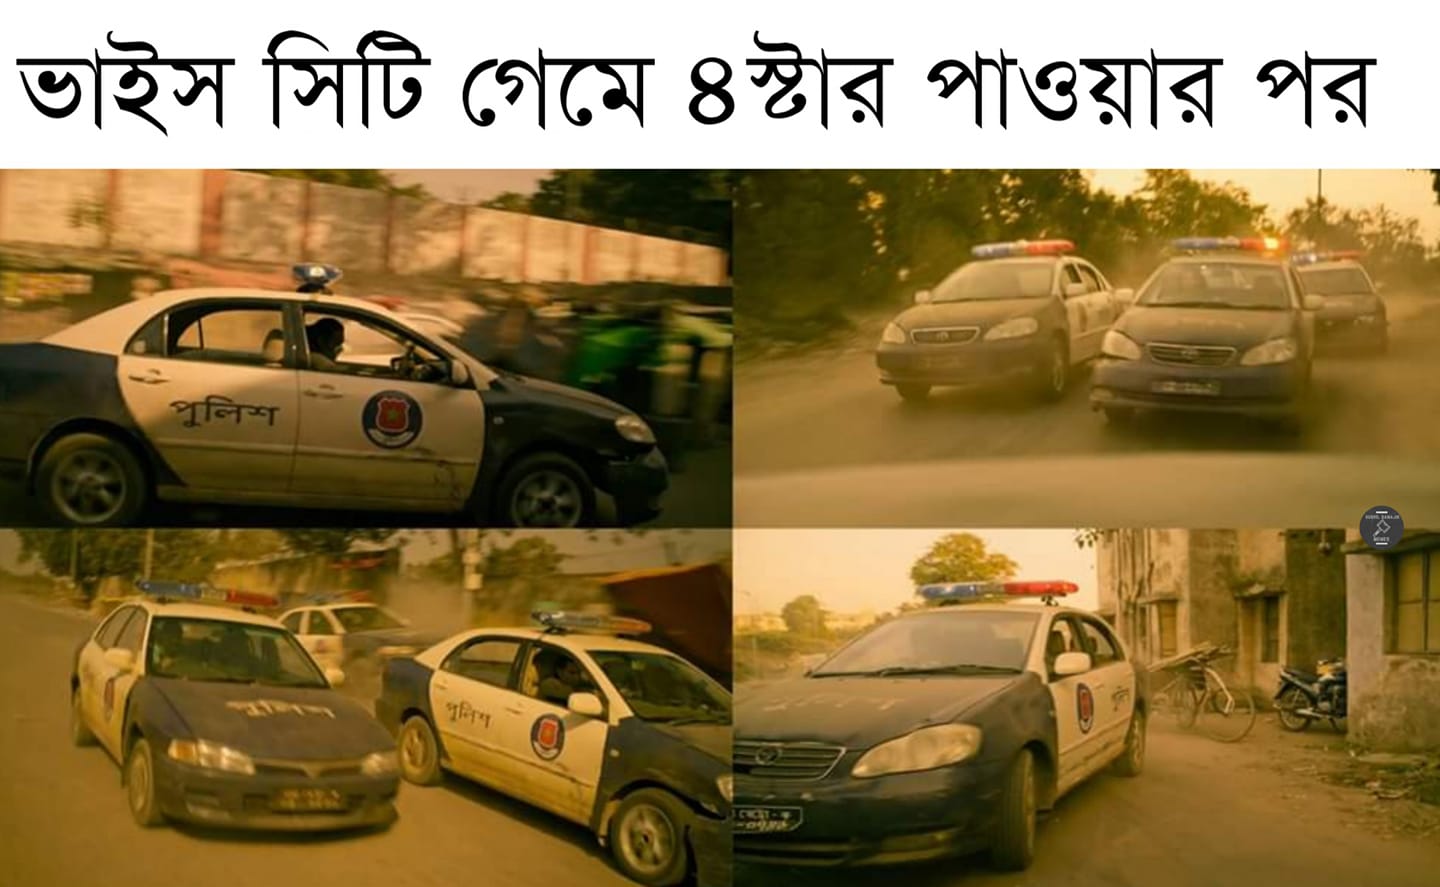
Caption: ভাইস সিটি গেমে ৪ স্টার পাওয়ার পর
Label: non-hate